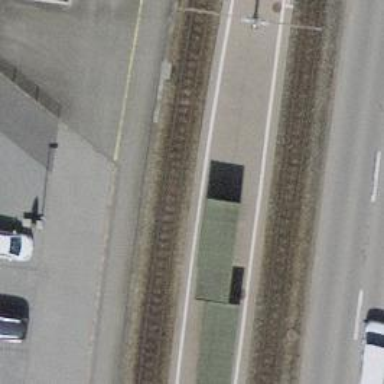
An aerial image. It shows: Light rail stop position with railway stop for public transport.